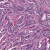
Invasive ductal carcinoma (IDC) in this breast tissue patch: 1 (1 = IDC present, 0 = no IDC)